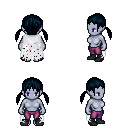
a pixel art fantasy rpg character, female body template, dark elf, purple skin, white tattered cape, magenta pants, raven twin-tailed hairstyle, black shoes, four views (front, back, left, right), 2x2 character sprite sheet, small pixel art, hard edges, no anti-aliasing